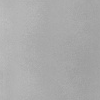
Atmospheric dust classification: dusty